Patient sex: M
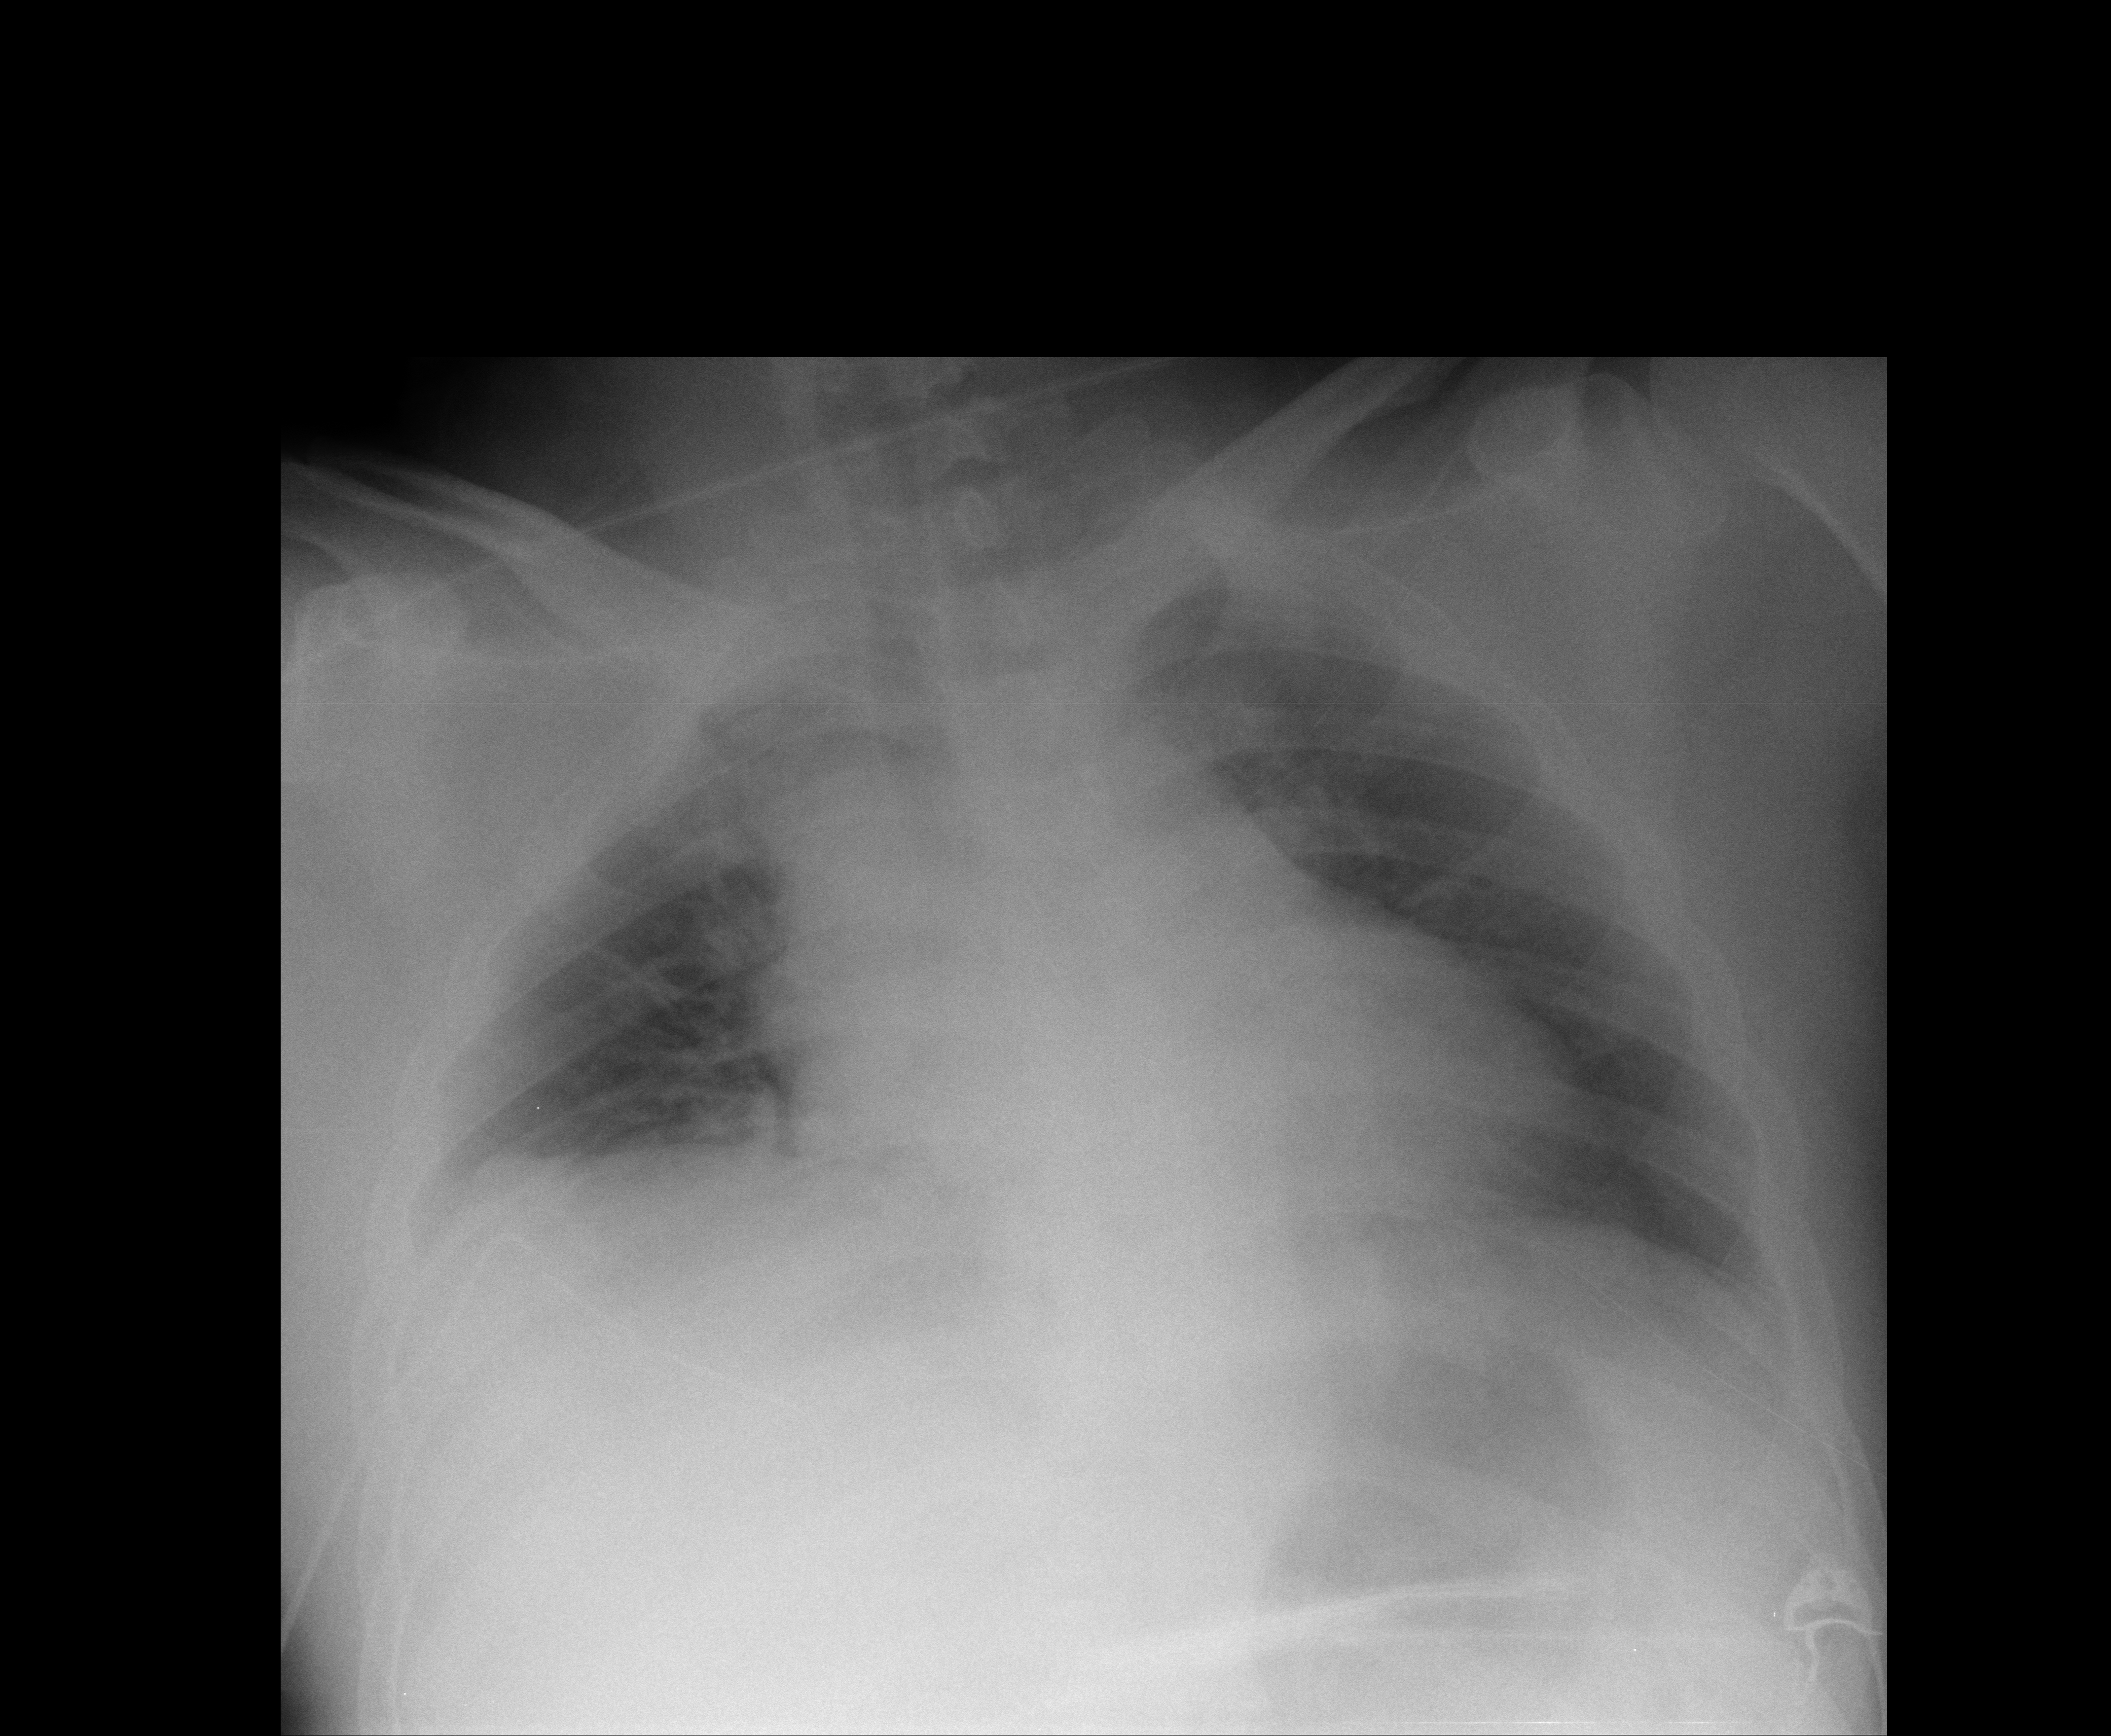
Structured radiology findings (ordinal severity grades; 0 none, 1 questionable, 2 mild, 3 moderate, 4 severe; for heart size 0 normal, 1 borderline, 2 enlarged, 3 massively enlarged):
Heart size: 2
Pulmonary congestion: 0
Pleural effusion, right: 0
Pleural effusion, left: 0
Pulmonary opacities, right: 0
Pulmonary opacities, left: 0
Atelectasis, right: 2
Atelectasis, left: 0